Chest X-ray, PA view. Patient: 35 years old, sex M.
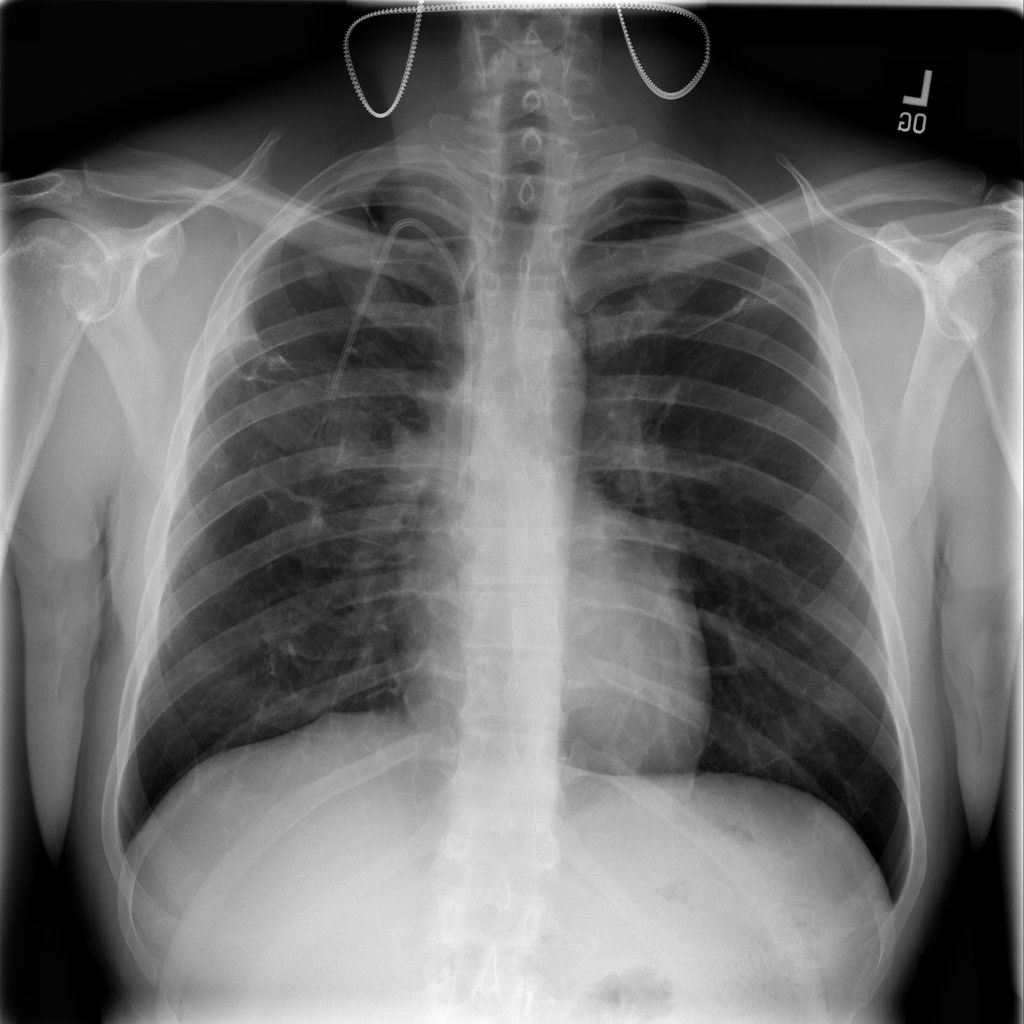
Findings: Nodule